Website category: auto
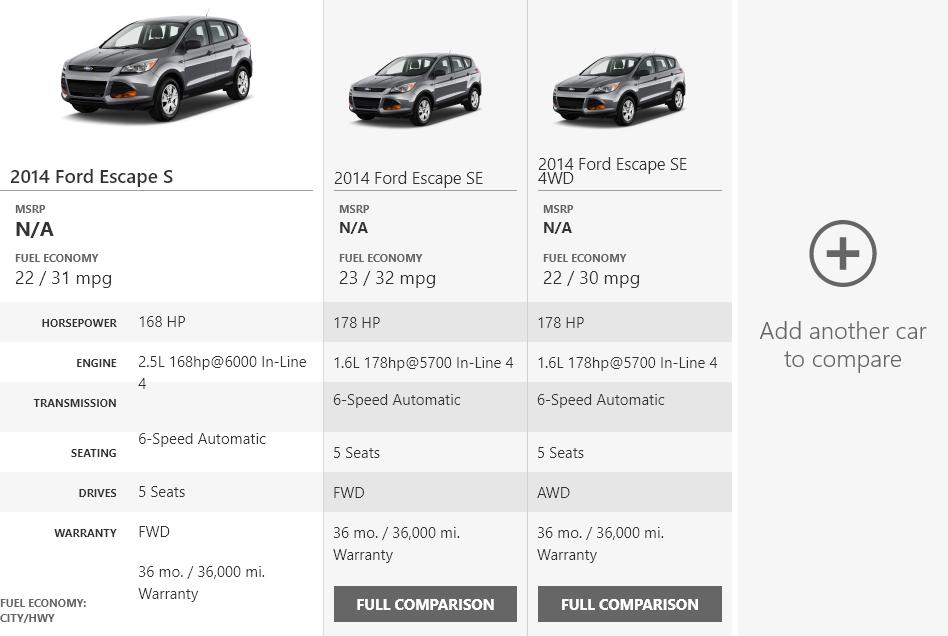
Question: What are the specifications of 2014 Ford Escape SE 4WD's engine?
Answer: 1.6L 178hp@5700 In-Line 4

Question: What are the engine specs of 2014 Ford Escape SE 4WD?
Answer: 1.6L 178hp@5700 In-Line 4

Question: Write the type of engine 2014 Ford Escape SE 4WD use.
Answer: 1.6L 178hp@5700 In-Line 4

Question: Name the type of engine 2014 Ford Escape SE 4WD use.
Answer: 1.6L 178hp@5700 In-Line 4

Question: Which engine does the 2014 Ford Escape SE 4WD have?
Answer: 1.6L 178hp@5700 In-Line 4

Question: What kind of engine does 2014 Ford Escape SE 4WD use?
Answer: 1.6L 178hp@5700 In-Line 4

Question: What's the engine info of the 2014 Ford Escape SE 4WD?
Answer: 1.6L 178hp@5700 In-Line 4

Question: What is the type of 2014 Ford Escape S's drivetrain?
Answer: FWD

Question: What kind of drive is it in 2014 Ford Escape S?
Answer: FWD

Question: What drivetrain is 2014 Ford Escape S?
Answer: FWD

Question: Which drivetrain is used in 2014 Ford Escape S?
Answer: FWD

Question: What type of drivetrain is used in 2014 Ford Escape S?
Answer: FWD

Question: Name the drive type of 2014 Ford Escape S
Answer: FWD

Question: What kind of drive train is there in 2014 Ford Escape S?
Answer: FWD

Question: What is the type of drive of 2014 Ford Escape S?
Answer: FWD

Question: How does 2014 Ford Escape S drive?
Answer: FWD

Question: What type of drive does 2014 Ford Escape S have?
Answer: FWD

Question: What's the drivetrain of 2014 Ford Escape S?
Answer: FWD

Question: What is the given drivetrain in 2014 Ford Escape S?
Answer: FWD

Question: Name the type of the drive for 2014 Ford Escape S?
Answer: FWD

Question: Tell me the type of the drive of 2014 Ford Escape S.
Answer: FWD

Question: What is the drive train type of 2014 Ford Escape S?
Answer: FWD

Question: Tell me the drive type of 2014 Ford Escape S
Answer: FWD

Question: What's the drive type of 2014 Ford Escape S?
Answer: FWD

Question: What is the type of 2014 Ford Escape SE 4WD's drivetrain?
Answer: AWD

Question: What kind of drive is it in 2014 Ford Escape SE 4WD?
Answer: AWD

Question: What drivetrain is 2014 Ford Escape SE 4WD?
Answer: AWD

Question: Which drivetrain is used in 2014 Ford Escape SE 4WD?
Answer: AWD

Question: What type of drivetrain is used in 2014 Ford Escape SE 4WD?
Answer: AWD

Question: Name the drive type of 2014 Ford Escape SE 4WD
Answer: AWD

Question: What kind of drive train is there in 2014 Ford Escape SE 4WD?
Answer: AWD

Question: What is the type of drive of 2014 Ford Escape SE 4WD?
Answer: AWD

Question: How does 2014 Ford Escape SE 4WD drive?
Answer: AWD

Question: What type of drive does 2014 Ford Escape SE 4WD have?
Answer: AWD

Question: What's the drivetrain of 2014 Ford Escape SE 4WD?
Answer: AWD

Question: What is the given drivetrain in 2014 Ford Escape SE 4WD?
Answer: AWD

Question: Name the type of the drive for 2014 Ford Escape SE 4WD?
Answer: AWD

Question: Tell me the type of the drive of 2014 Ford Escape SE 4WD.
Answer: AWD

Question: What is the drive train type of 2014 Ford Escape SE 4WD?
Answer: AWD

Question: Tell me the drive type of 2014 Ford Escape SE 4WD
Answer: AWD

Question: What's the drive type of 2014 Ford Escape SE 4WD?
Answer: AWD

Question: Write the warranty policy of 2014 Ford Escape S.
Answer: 36 mo. / 36,000 mi. Warranty

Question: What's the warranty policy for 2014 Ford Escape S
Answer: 36 mo. / 36,000 mi. Warranty

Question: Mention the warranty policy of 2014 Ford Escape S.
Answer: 36 mo. / 36,000 mi. Warranty

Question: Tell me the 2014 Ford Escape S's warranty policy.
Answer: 36 mo. / 36,000 mi. Warranty